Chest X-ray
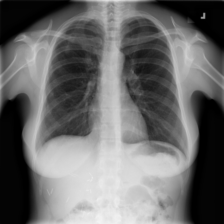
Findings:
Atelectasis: negative
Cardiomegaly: negative
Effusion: negative
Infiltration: negative
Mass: negative
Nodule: negative
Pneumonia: negative
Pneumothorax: negative
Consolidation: negative
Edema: negative
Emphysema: negative
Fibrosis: negative
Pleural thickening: negative
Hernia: negative